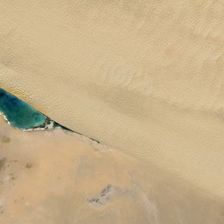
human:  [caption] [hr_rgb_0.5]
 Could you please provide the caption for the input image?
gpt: there is a lake in the desert .

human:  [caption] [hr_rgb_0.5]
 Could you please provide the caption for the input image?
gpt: there is a crystal clear pond in the desert .

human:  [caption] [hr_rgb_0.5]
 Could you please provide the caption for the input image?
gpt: there is a blue pool in this desert .

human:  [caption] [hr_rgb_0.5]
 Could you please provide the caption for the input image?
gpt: a blue oasis oases is a desert .

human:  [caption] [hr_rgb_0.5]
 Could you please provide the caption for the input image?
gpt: a green pond is in a piece of yellow desert .